Question: I have a small custom blog type site and I keep track of my posts with a 'datetime' field in the DB that hold a 'current_timestamp' when entered.
I am working on a pagination setup and want to figure out how many unique days there are in my DB.
For example in the below screen shot there are '19' entries but only entered on '5' different days.

I want to be able to find the number of unique days in the DB. In the above shot '5'.
This way I can paginate my posts by groups of days, say '7' but still show all the posts for all those days regardless of if one day has more posts or one day has none.
EX for page 1 showing the first 7 days of posts:
Jan 1st
+post
+post
+post
Jan 3
+post
Jan 4
+post
+post
Jan 5
+post
Jan 6
+post
+post
Jan 7
+post
Jan 8
+post
+post
How is the best way to get this data or paginate in this way?
Thanks
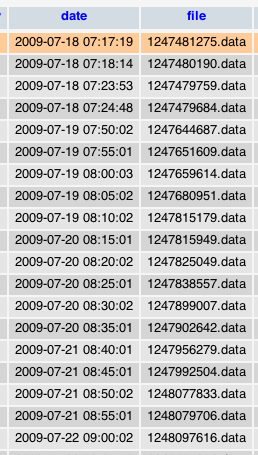
Answer: This will give you the amount of posts per day:
'''
select from_days(to_days(date)) day, count(*) from t
group by day
'''
You can then apply a limit to the amount of records (days) to paginate them per 7 days:
'''
select from_days(to_days(date)) day, count(*) from t
group by day
limit 7
'''
Now, if you want to get the actual posts (I think that is what you want), you can do this:
'''
select date, file from t t1 join (
select to_days(date) day from t
group by day
order by day desc
limit 7
) t2
on to_days(t1.date) = t2.day
'''
This will give you all posts for the 7 most current days. Is that what you where looking for?
> I may be misinterpreting or did not ask my question well but I want the the count of all total unique days not posts. - ian
LOL: That's easier :)
'''
select count(distinct to_days(date)) from t
'''